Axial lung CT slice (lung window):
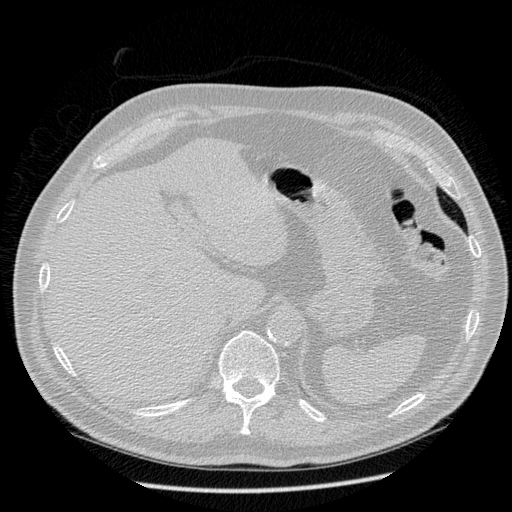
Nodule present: no